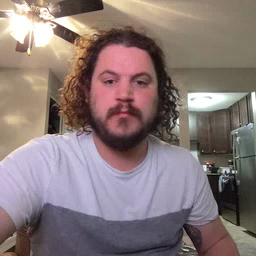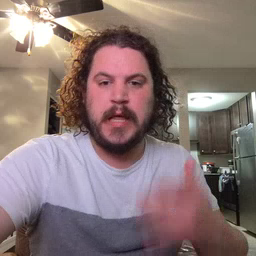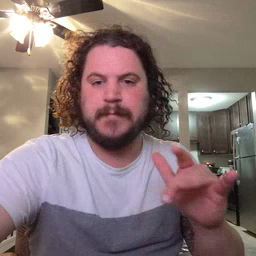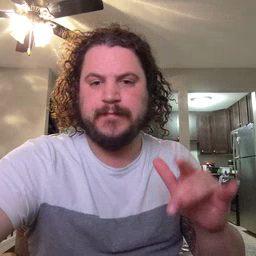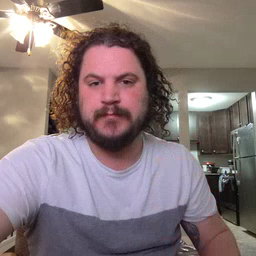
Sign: empty